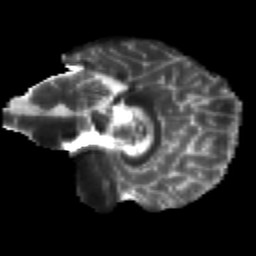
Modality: T2w
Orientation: sagittal
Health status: healthy
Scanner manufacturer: siemens
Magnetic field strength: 3 T
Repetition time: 12 s
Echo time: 0.092 s